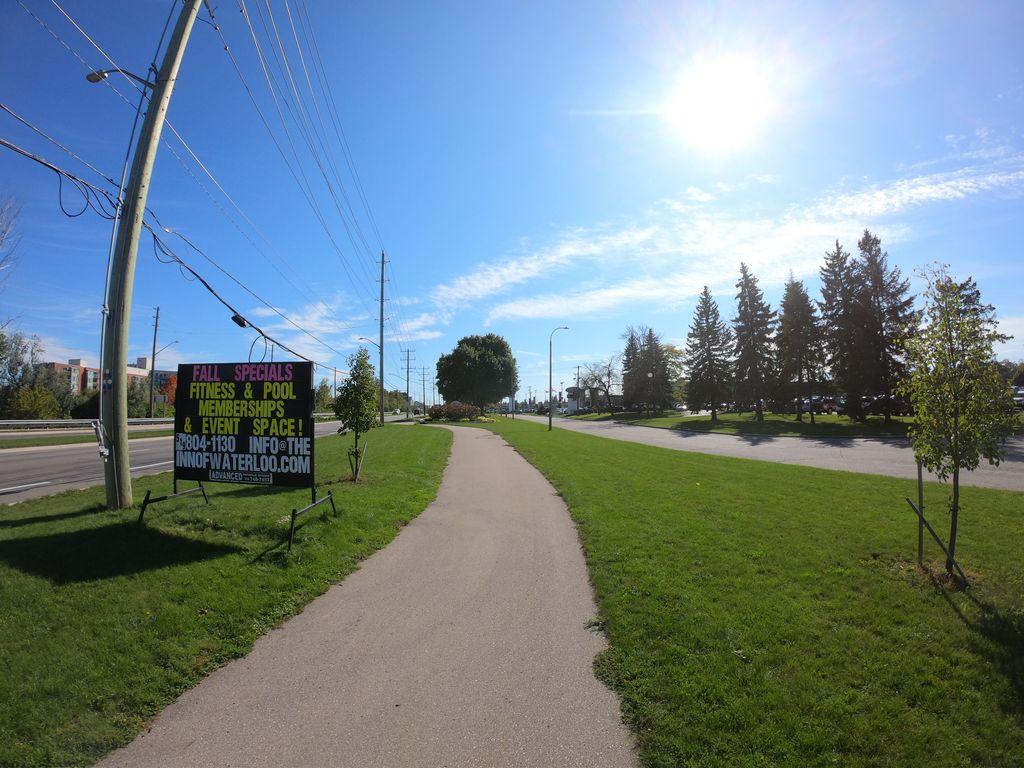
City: kitchener-waterloo